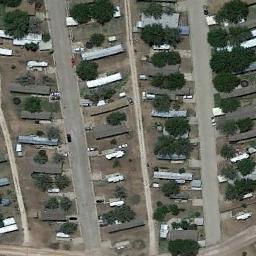
Label: residential